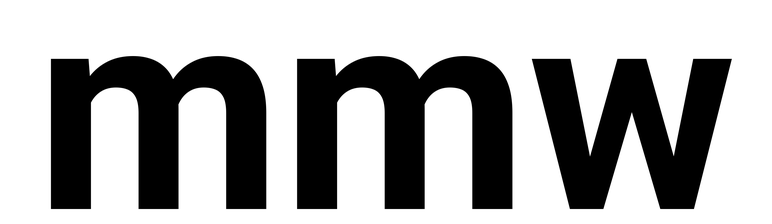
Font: Roboto_Bold